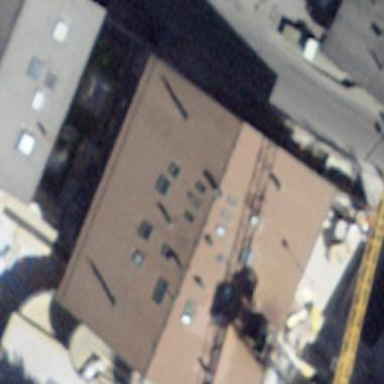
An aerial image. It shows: Hotel building.